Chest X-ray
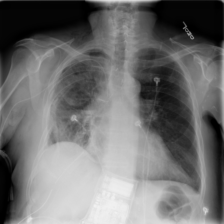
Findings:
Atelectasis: negative
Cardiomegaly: negative
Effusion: negative
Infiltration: negative
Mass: negative
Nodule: negative
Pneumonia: negative
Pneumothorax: negative
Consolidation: negative
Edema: negative
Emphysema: negative
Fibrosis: negative
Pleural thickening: negative
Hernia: negative